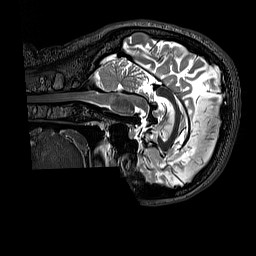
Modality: T2w
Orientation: sagittal
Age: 26
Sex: female
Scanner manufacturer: siemens
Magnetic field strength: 3 T
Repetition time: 3.2 s
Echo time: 0.728 s